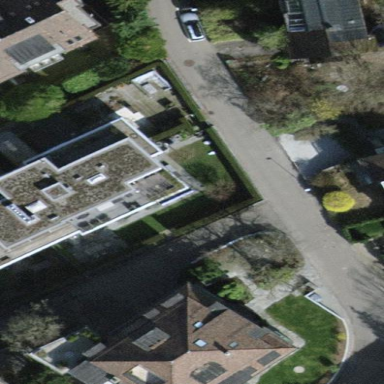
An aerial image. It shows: Building part with flat roof.